Question: I have a game that on startup shows dialog to pick language. Everything works on windows 7/8 but not on windows xp (or if I set compatibility mode to windows xp sp 3). Controls are shifted down and window can't be moved, close button don't work.

I create dialog like this:
'''
dialog_state = 0;
HWND hwnd = CreateDialog(NULL, MAKEINTRESOURCE(IDD_DIALOG1), NULL, PickLanguageDialogProc);
ShowWindow(hwnd, SW_SHOW);
MSG aMsg = {};
while(dialog_state == 0 && GetMessage(&aMsg, NULL, 0, 0))
{
if(!IsDialogMessage(hwnd, &aMsg))
{
TranslateMessage(&aMsg);
DispatchMessage(&aMsg);
}
}
'''
Message handler:
'''
static INT_PTR CALLBACK PickLanguageDialogProc(HWND hwndDlg, UINT uMsg, WPARAM wParam, LPARAM lParam)
{
switch(uMsg)
{
case WM_INITDIALOG:
// snip, fill list box
return TRUE;
case WM_CLOSE:
DestroyWindow(hwndDlg);
return TRUE;
case WM_DESTROY:
dialog_state = 2;
return TRUE;
case WM_COMMAND:
// snip
break;
}
return DefWindowProc(hwndDlg, uMsg, wParam, lParam);
}
'''
Dialog code:
'''
IDD_DIALOG1 DIALOGEX 0, 0, 148, 146
STYLE DS_SETFONT | DS_MODALFRAME | DS_FIXEDSYS | DS_CENTER | WS_POPUP | WS_CAPTION | WS_SYSMENU
CAPTION "Select language"
FONT 8, "MS Shell Dlg", 400, 0, 0x1
BEGIN
DEFPUSHBUTTON "OK",IDOK,91,125,50,14
PUSHBUTTON "Cancel",IDCANCEL,7,125,50,14
LISTBOX IDC_LIST2,7,29,134,93,LBS_NOINTEGRALHEIGHT | WS_VSCROLL | WS_TABSTOP
LTEXT "Select language (can be changed in options later):",IDC_STATIC,7,7,134,21
END
'''
Compiled on window 8 64bit with Visual Studio 2008. App is 32 bit. Any ideas whats wrong?
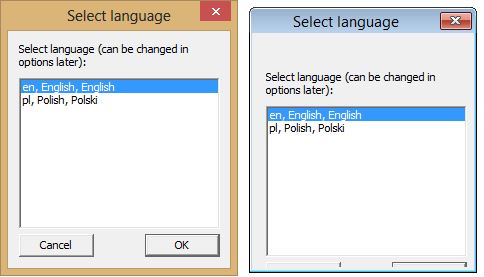
Answer: Changing
'''
return DefWindowProc(hwndDlg, uMsg, wParam, lParam);
'''
to
'''
return FALSE;
'''
fix my problem.
Looks like dialog box need different handling then normal window.